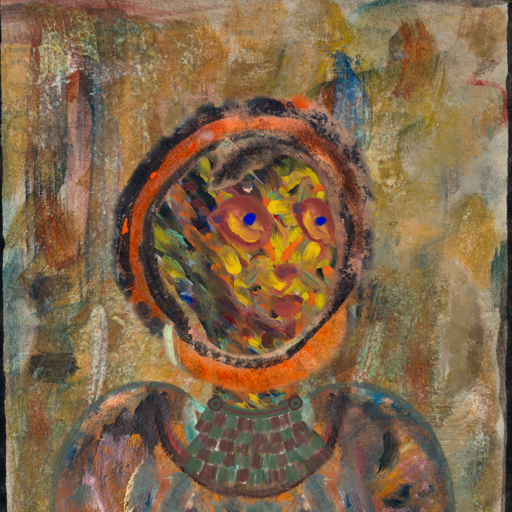
Background: Pipe, Head And Neck Side: An_Impression, Face Side: Mother_And_Son_Son, Bust: Boggyland, Hair Side: Childish, Head Accessory: Blank, Second Necklace: After_Raid, Necklace: Blank, Baby: Blank